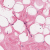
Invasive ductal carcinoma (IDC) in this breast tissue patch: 0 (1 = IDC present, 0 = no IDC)